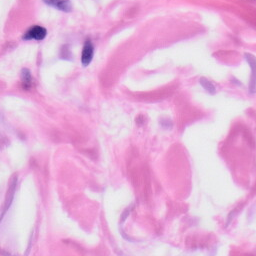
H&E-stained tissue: Skin